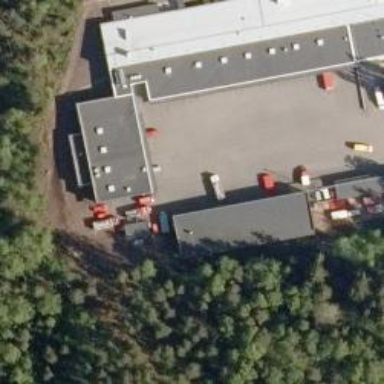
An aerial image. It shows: Fire station building.